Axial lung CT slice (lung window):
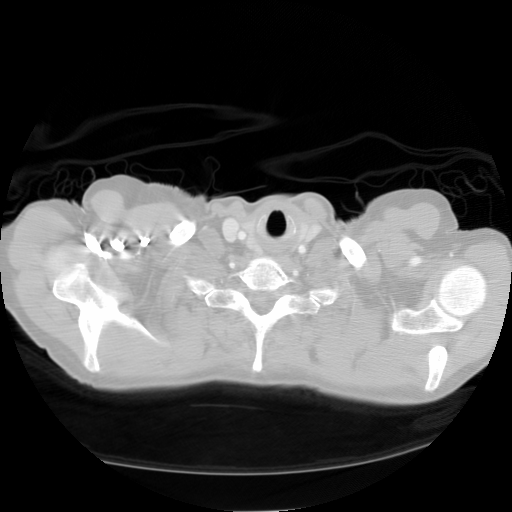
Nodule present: no